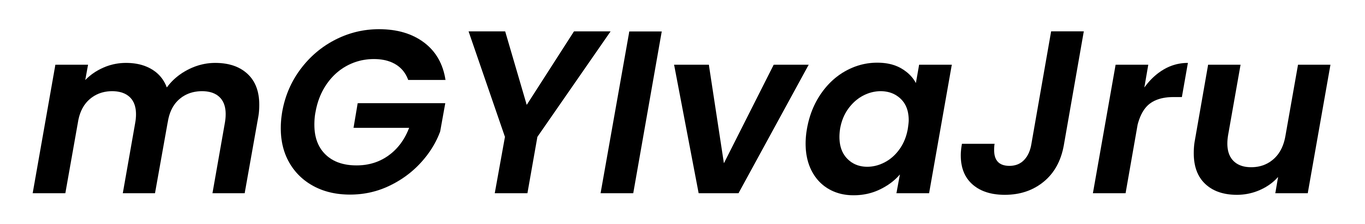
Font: Poppins-SemiBoldItalic